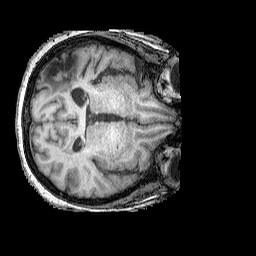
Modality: T1w
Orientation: axial
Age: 50
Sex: female
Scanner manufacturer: siemens
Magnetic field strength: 3 T
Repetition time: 2.25 s
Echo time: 0.00411 s